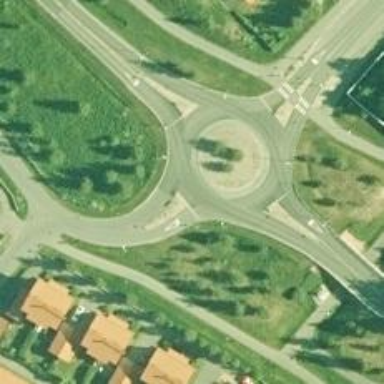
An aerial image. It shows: Secondary road around roundabout.